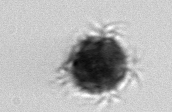
Label: Mesodinium